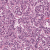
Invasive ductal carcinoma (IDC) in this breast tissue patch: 1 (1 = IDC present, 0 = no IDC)